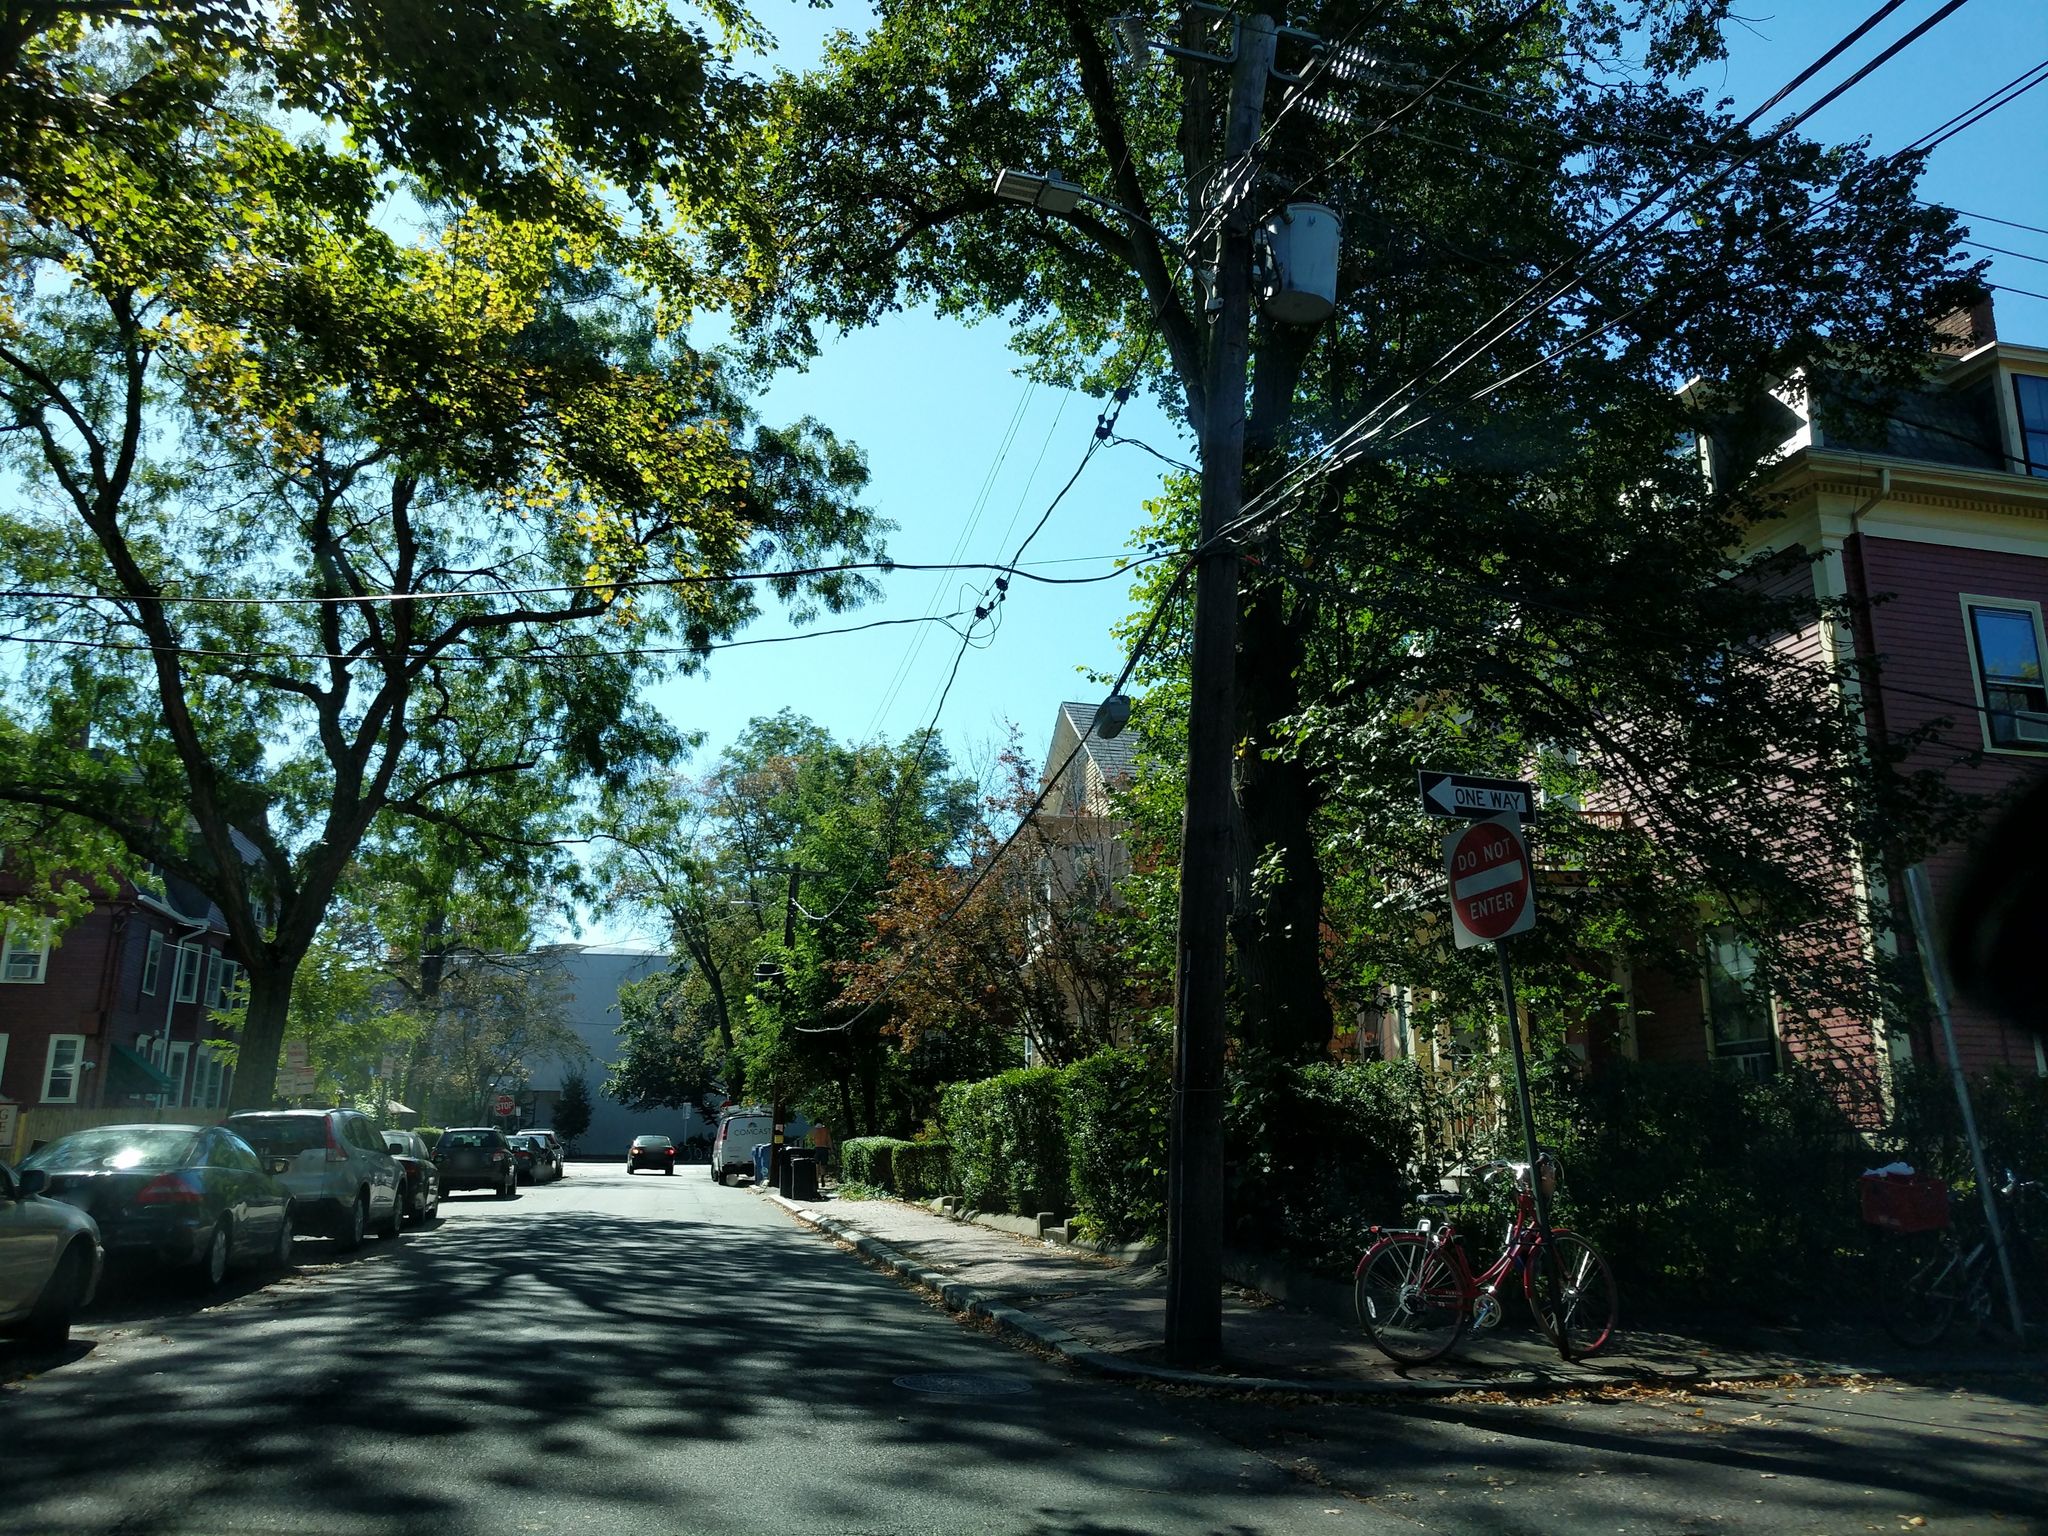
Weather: clear
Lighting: day
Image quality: good
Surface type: walking surface
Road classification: residential
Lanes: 1
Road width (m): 12.2
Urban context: urban centre
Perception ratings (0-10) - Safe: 8.17, Lively: 8.82, Beautiful: 9.35, Boring: 5.71, Depressing: 2.32, Wealthy: 5.36